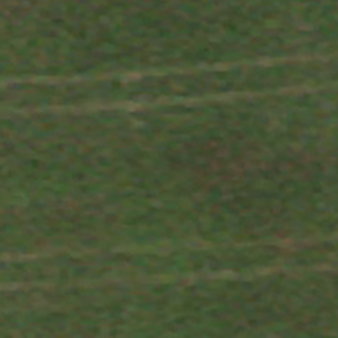
Label: other